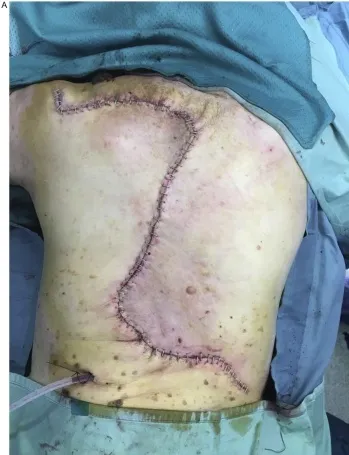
Immediate postoperative result after the O-Z flap reconstruction.
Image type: medical_photograph (other_medical_photograph)